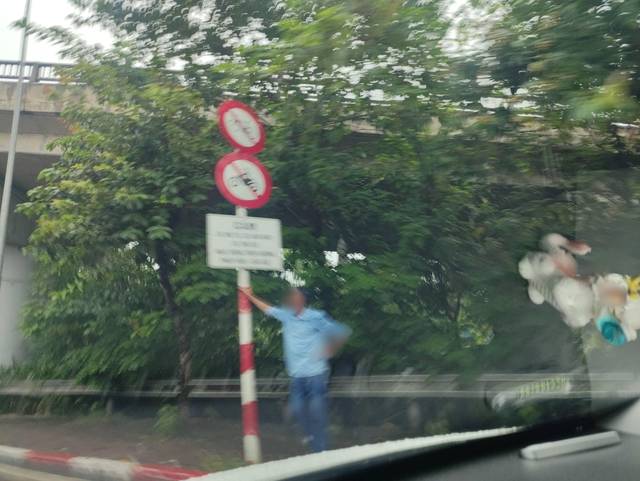
Region: Vietnam
Coordinates: 20.965, 105.848